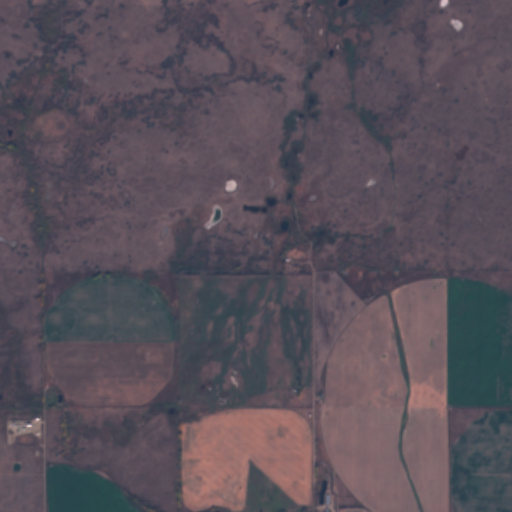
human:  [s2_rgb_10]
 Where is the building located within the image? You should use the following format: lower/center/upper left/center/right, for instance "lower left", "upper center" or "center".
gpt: There is no building in the image.